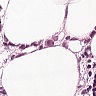
Metastatic tissue present: yes